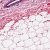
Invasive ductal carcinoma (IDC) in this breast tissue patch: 0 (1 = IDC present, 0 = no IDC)